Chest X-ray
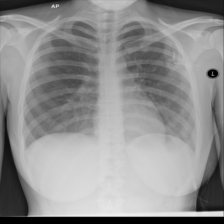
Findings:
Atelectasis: negative
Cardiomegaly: negative
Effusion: negative
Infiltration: positive
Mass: negative
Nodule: negative
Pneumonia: negative
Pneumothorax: negative
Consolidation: negative
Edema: negative
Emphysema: negative
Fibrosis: negative
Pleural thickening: negative
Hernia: negative